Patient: sex F, age 58
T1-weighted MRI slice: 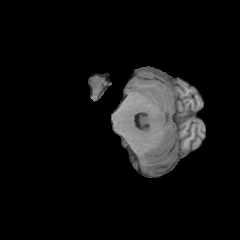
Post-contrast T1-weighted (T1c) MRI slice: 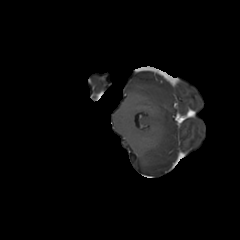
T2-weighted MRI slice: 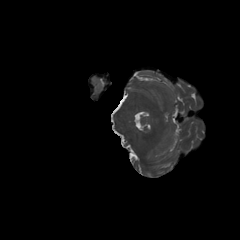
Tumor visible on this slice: no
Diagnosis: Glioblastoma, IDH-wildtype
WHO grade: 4